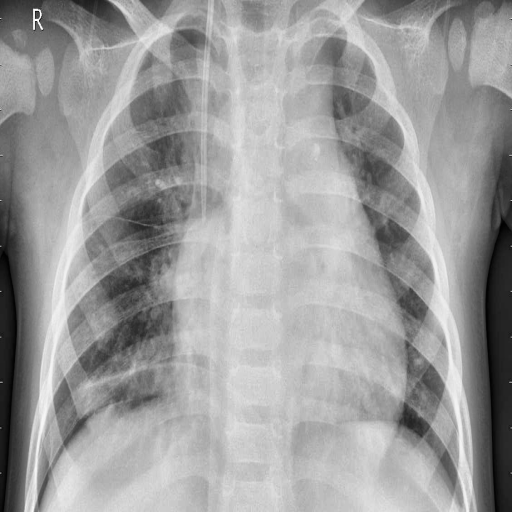
Finding: PNEUMONIA